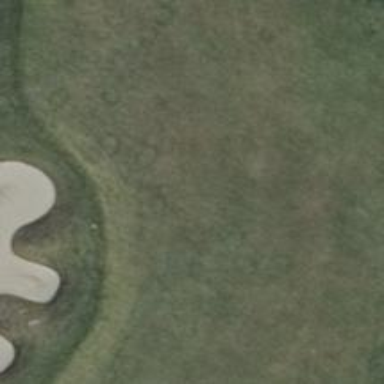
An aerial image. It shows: View of golf hole.